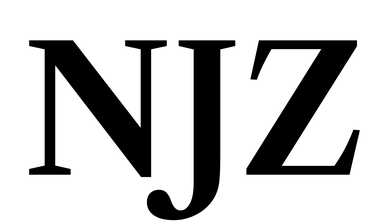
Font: LibreCaslonText_SemiBold